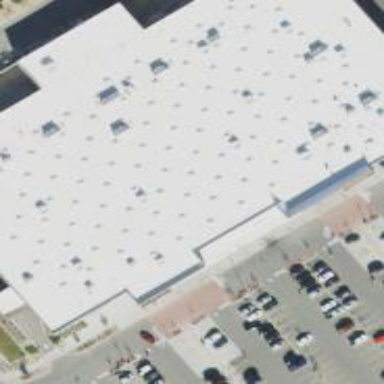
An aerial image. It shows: Retail building housing supermarket.